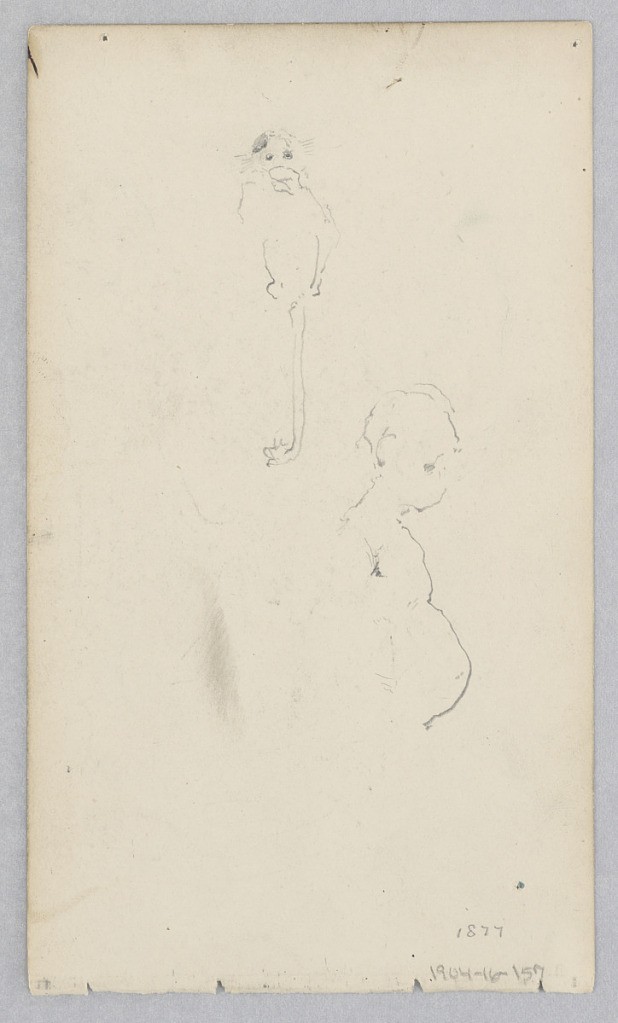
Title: Monkey
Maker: Robert Frederick Blum, American, 1857–1903
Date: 1877
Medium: Graphite on wove paper
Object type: Drawing
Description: Recto: Two sketches of a monkey; Verso: Sketch of a horse.